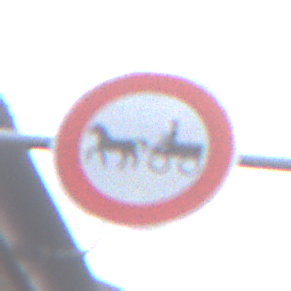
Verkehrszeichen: VerbotGespannfuhrwerke
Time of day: MorningAfternoon
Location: Outdoor (Urban)
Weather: Overcast
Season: NotSpecified
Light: Natural